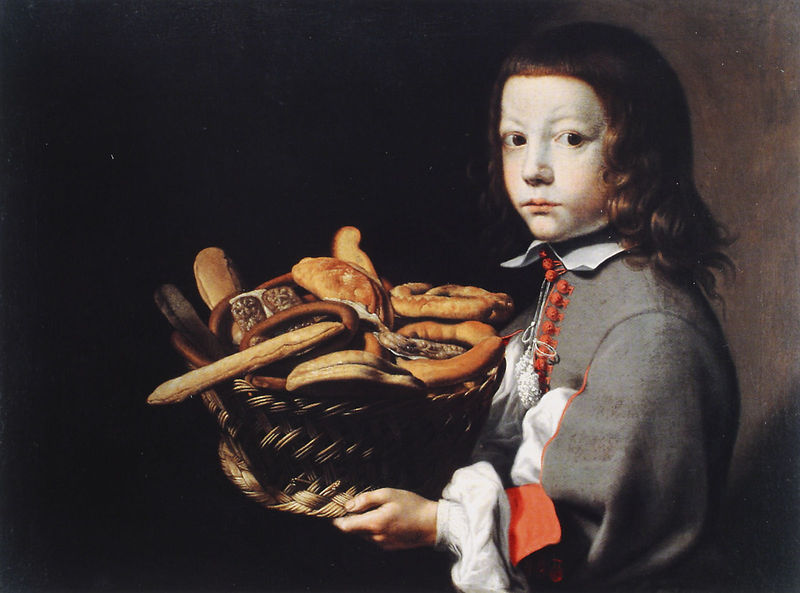
Titel: Junge mit Korb voll Brot und Süßigkeiten
Künstler: Evaristo Baschenis
Institution: Privatsammlung
Schlagwörter: dunkel, gemälde, hand, mann, weiß, gelb, mädchen, braun, frisur, grau, haar, hintergrund, kleid, licht, mund, nase, profil, schwarz, rot, anzug, hemd, jacke, augen, barock, blass, diener, gesicht, inkarnat, kragen, tragen, ärmel, hände, niederlande, portrait, porträt, auge, haare, mantel, kind, kontrast, lippen, locken, genre, henkel, stillleben, perücke, wangen, ausdruck, essen, korb, brot, junge, teint, knöpfe, rothaarig, nahrung, verkäufer, knabe, spanisch, verkniffen, hell-dunkel, halbprofil, gebäck, seitenprofil, geflochten, wurst, aristokrat, bleich, har, stange, brezel, brote, brötchen, baguette, kekse, brotkorb, balg, langes haar, mante, paspeln, jragen, 17. jahrhundert, brotverkäufer, leckerei, geflockten